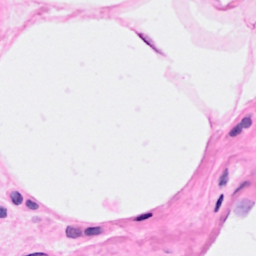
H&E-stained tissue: Breast